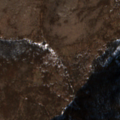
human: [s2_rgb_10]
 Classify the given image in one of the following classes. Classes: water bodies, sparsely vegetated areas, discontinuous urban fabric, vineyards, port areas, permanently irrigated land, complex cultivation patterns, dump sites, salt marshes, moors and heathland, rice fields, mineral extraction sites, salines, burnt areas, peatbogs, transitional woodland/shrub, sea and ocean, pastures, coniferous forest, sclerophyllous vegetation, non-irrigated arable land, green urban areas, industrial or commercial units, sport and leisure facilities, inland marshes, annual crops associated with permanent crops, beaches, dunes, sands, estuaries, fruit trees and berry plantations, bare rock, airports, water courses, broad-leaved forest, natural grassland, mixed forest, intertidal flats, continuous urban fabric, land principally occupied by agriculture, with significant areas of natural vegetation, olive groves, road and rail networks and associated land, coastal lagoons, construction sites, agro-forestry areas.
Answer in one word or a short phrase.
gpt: pastures, broad-leaved forest, natural grassland, transitional woodland/shrub